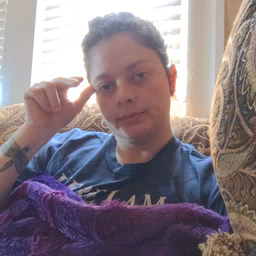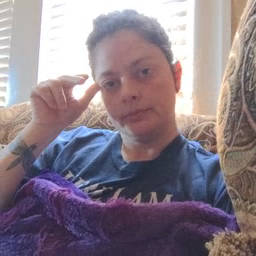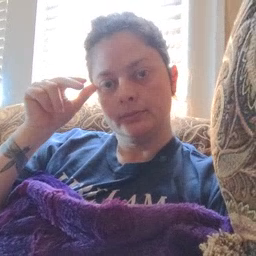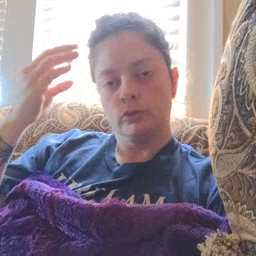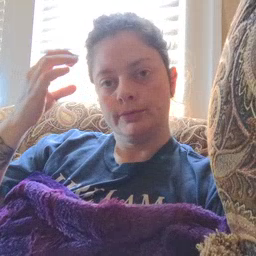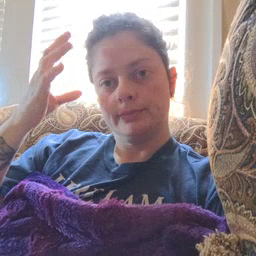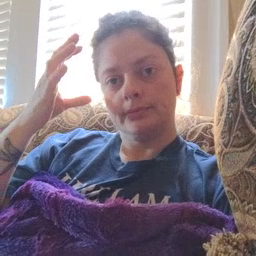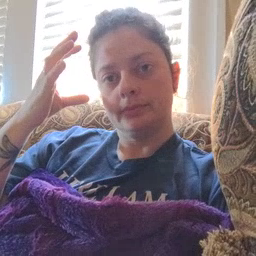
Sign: shower